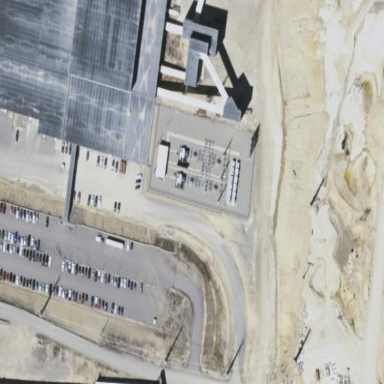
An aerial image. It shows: Industrial power substation enclosed by fence.